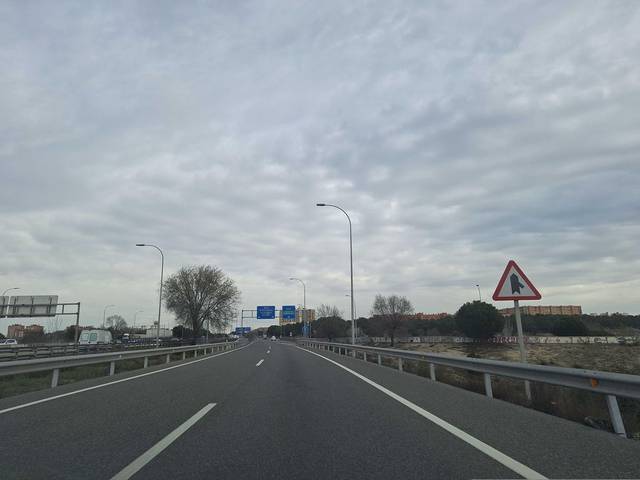
Region: Spain
Coordinates: 40.391, -3.63